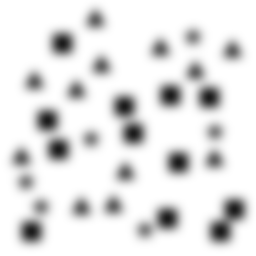
Squares: 12
Triangles: 12
Stars: 6
Total shapes: 30